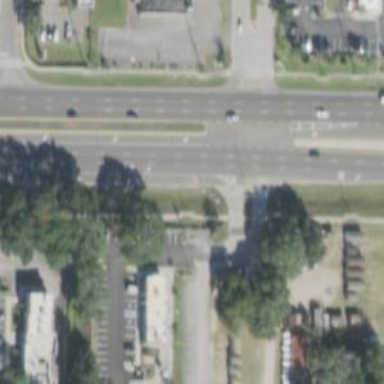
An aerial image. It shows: Trunk link road with asphalt surface.